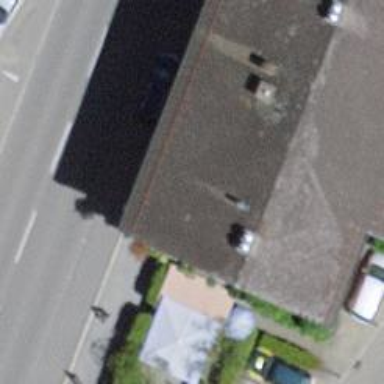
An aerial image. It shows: Cafe.